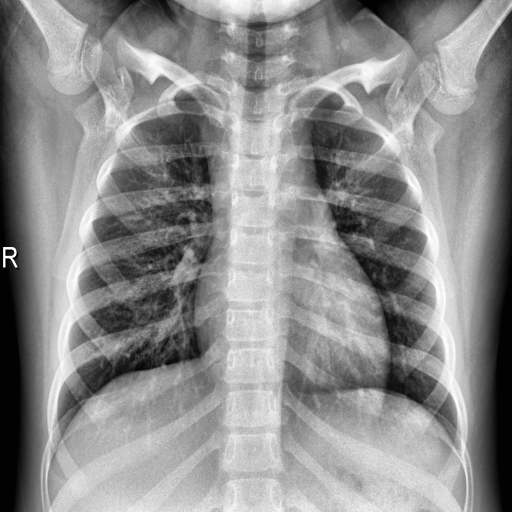
Finding: NORMAL